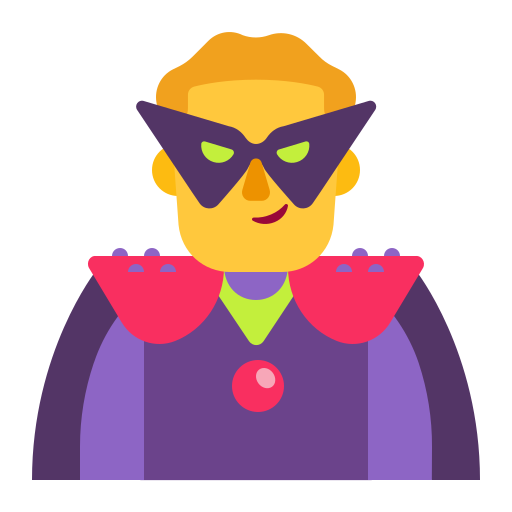
man supervillain flat default